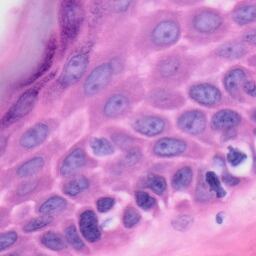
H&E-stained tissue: Skin